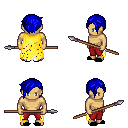
a pixel art fantasy rpg character, male body template, human, tanned skin, yellow tattered cape, red pants, blue pixie cut hairstyle, black slippers, spear, four views (front, back, left, right), 2x2 character sprite sheet, small pixel art, hard edges, no anti-aliasing